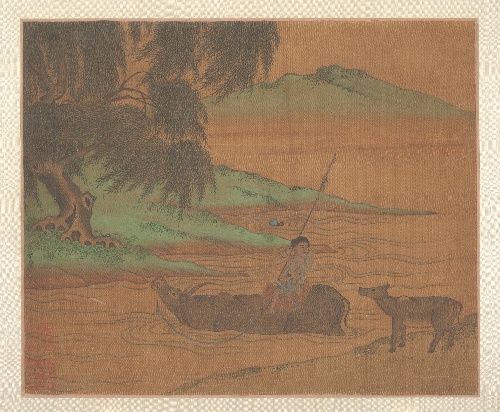
Artist: Unidentified artist
Object type: Album leaf
Classification: Paintings
Medium: Album leaf; ink and color on silk
Culture: China
Period: Qing dynasty (1644–1911)
Dimensions: 9 1/2 x 11 1/2 in. (24.1 x 29.2 cm)
Department: Asian Art
Credit line: John Stewart Kennedy Fund, 1913
Accession year: 1913
Repository: Metropolitan Museum of Art, New York, NY
Tags: Men|Buffalos|Landscapes|Trees